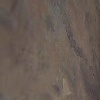
Label: land